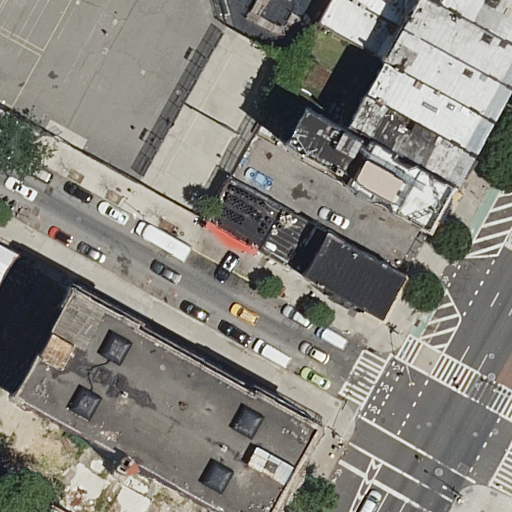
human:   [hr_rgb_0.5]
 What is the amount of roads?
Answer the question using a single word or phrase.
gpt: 4

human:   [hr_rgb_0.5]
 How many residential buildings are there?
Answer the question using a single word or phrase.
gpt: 9

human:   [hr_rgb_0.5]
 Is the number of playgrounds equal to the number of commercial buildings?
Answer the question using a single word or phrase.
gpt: no

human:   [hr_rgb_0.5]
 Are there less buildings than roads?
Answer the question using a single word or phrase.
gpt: no

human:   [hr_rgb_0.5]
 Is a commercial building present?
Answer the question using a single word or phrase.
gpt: no

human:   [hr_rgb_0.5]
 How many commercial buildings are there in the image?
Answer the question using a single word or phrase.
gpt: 0

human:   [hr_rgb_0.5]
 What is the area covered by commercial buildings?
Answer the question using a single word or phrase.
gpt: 0m2

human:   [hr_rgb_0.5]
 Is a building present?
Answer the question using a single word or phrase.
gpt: yes

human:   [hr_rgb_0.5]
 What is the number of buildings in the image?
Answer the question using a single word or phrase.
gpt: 9

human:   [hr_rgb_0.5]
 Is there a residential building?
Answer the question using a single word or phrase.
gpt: yes

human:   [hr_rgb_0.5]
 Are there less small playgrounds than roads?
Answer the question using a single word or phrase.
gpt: yes

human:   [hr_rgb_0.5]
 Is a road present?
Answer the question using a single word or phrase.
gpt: yes

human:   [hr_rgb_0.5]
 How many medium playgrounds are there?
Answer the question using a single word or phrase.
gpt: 0

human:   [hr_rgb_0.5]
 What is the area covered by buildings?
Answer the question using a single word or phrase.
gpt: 1563m2

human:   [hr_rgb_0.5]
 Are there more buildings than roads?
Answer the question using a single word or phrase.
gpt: yes

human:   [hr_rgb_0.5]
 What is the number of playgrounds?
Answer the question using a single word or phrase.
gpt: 1

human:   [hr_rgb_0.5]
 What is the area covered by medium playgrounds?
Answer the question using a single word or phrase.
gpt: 0m2

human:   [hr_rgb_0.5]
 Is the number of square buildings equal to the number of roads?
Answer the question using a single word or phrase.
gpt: no

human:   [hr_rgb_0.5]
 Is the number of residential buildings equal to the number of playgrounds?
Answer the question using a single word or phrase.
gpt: no

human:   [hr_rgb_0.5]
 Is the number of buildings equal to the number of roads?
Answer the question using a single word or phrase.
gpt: no

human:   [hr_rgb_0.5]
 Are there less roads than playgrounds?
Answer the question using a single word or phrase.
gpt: no

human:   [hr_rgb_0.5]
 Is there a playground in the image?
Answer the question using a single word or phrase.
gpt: yes

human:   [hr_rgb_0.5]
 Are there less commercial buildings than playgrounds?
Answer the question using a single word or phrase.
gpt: yes

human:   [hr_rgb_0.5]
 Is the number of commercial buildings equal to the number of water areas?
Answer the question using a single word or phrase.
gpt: yes

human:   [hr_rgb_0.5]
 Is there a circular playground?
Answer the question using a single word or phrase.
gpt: no

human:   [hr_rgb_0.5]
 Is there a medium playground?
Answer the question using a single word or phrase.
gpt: no

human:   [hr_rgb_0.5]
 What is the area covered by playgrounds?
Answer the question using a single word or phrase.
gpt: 3377m2

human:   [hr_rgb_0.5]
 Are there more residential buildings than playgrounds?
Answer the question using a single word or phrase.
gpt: yes

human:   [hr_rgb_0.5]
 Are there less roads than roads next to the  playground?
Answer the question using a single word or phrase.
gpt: no

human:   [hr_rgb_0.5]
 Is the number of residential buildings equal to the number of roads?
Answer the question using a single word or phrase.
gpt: no

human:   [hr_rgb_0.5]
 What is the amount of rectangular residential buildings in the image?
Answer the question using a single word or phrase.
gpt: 7

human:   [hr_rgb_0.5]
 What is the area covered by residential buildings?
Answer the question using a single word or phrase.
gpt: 1563m2

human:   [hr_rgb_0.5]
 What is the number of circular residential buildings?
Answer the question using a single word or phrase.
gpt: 0

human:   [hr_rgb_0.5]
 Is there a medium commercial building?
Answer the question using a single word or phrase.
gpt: no

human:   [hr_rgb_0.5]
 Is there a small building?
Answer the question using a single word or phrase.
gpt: yes

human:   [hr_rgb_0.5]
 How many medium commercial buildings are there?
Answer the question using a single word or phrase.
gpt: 0

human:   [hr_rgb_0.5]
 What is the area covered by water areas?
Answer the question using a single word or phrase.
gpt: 0m2

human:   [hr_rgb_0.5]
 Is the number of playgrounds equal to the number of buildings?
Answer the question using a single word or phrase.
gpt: no

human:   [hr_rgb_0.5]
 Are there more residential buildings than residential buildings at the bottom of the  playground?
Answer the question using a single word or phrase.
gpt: no

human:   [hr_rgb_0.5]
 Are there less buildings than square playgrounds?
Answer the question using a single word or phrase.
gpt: no

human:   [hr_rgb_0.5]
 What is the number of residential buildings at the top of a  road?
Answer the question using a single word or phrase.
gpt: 8

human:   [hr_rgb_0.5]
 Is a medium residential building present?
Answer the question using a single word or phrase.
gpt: yes

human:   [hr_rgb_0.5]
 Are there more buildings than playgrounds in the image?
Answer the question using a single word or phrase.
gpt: yes

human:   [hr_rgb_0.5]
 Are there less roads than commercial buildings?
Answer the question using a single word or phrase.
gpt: no

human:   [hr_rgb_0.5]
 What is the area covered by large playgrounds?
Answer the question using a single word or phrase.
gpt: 3377m2

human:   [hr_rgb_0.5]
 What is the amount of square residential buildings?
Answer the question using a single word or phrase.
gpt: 0

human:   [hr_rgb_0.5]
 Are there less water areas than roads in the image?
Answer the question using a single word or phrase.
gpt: yes

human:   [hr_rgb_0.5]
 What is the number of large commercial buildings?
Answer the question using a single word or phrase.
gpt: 0

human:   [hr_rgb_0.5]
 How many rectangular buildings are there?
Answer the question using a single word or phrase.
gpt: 7

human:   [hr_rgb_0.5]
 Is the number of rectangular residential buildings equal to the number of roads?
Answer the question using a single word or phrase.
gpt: no

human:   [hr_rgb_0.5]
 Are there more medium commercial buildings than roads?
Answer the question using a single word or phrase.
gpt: no

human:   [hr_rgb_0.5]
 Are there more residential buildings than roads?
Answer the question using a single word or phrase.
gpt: yes

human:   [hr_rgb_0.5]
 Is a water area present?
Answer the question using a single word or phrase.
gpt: no

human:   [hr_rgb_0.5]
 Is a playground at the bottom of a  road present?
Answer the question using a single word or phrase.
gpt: no

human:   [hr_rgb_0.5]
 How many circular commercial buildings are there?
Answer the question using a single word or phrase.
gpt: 0

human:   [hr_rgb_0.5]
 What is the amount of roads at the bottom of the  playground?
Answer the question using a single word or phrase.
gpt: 4

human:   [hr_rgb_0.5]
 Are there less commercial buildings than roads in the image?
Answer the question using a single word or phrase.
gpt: yes

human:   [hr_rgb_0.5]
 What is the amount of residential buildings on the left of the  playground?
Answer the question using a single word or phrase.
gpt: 1

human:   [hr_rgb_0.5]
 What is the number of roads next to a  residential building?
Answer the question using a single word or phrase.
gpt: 4

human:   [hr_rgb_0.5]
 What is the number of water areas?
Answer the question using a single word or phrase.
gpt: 0

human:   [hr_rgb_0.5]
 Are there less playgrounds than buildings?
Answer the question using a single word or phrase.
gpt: yes

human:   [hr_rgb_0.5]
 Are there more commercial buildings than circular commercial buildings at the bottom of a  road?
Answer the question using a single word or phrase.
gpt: no

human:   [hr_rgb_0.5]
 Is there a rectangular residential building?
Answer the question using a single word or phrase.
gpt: yes

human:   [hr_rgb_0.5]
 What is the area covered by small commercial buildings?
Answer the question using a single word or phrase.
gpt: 0m2